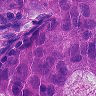
Metastatic tissue present: yes